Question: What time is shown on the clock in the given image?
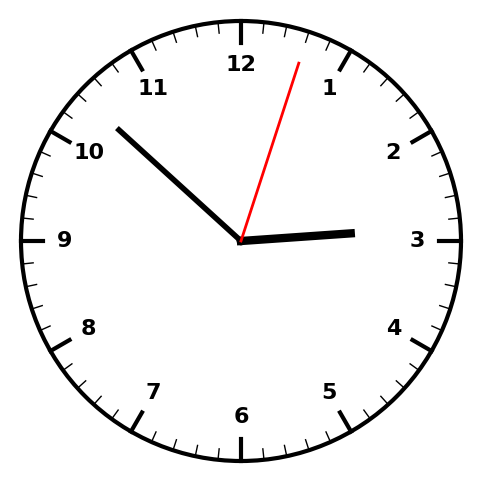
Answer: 02:52:03